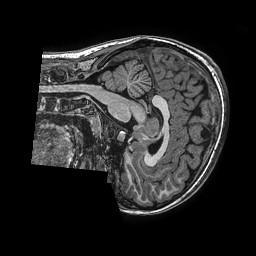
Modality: T1w
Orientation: sagittal
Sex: female
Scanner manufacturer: ge
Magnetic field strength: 3 T
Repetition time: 0.0077 s
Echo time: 0.003436 s